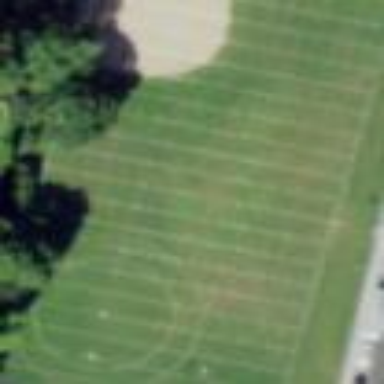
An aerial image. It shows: Grass pitch designated for American football in leisure land area.